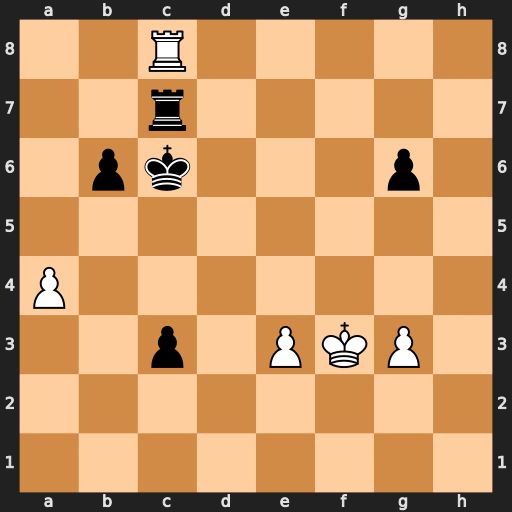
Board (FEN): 2R5/2r5/1pk3p1/8/P7/2p1PKP1/8/8
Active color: w
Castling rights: -
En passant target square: -
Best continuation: Rxc7+ Kxc7 Ke2 Kd6 Kd3 c2 Kxc2